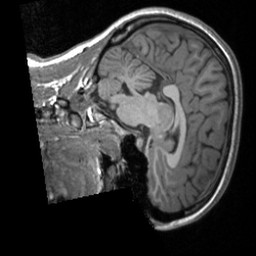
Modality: T1w
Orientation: sagittal
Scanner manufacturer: siemens
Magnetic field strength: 3 T
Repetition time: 1.9 s
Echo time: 0.00226 s